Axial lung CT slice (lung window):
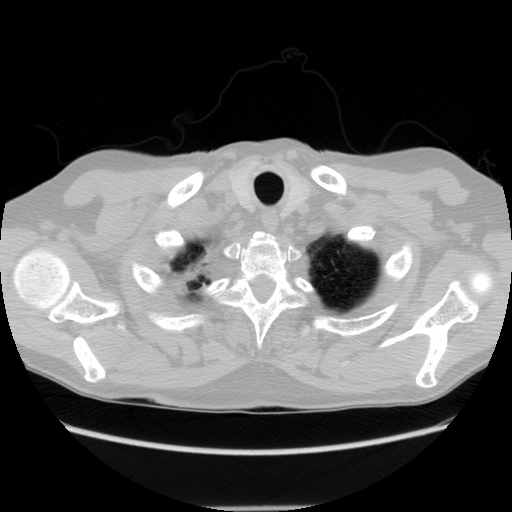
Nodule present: no